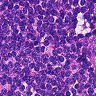
Metastatic tissue present: no